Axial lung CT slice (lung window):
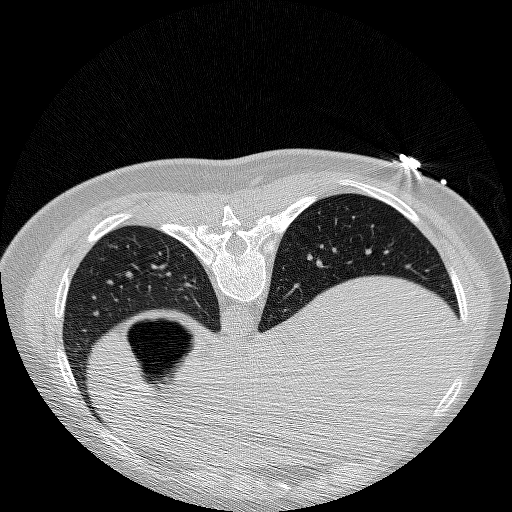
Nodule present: no